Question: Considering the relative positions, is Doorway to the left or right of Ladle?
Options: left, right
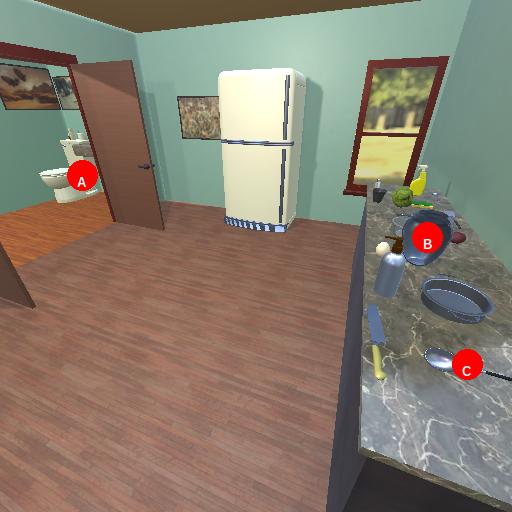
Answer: left